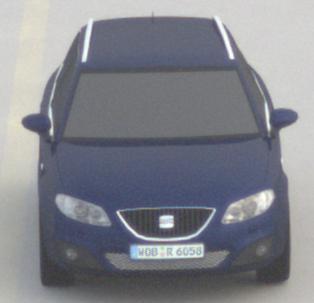
Make: SEAT
Model: Exeo ST 1.6
Detailed model: Exeo (3R) ST
Model produced from: 2010/05
Model produced until: 2010/08
Doors: 5
Color: blue
Road condition: dry road
Daytime: morning or afternoon
Contrast: low contrast